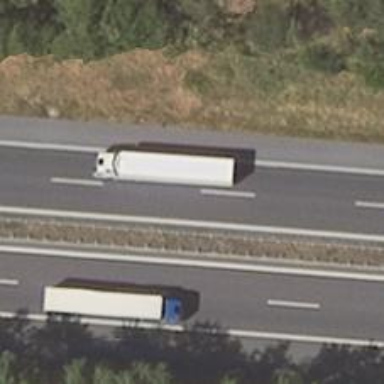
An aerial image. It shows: Asphalt motorway.